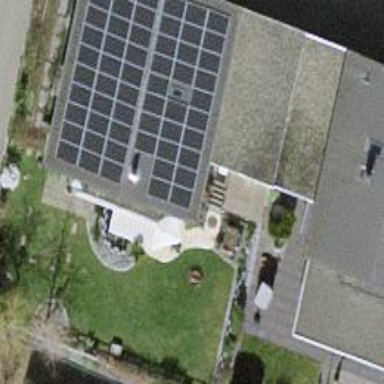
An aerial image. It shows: Solar photovoltaic panel generator.